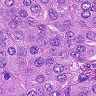
Metastatic tissue present: yes